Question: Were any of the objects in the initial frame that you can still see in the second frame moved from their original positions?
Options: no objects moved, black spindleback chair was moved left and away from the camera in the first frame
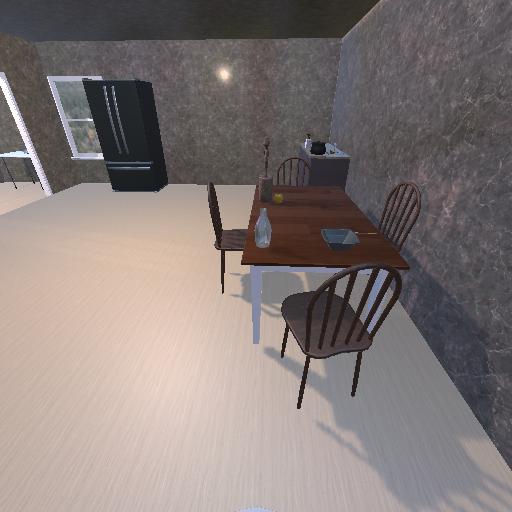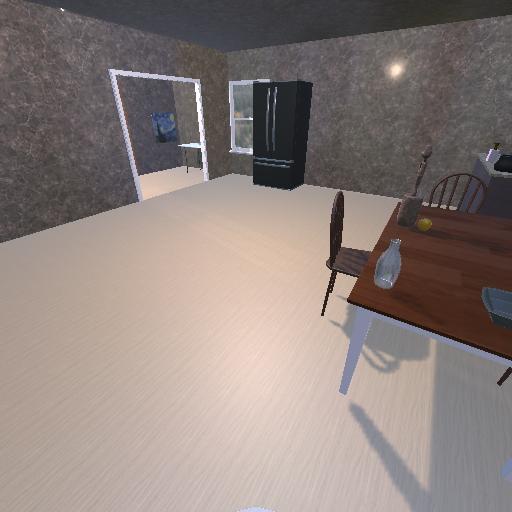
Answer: no objects moved